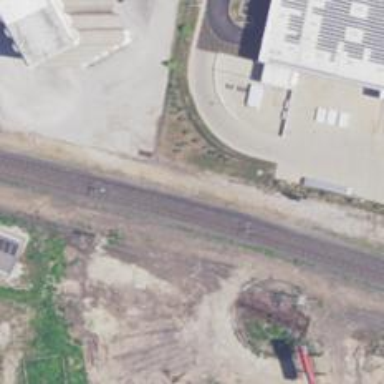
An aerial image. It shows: Disused railway siding.